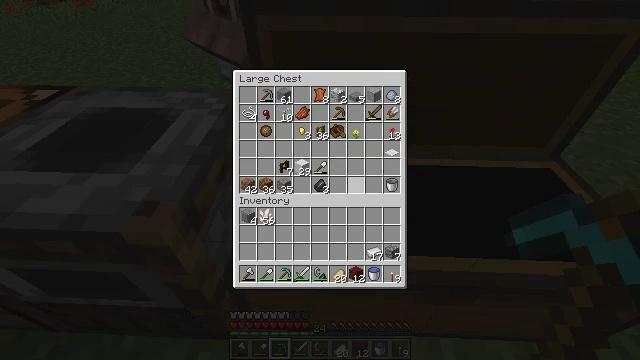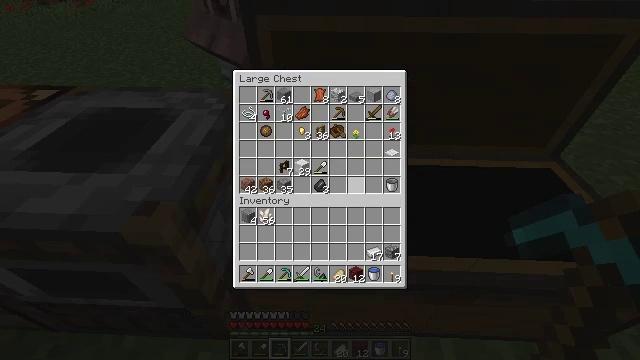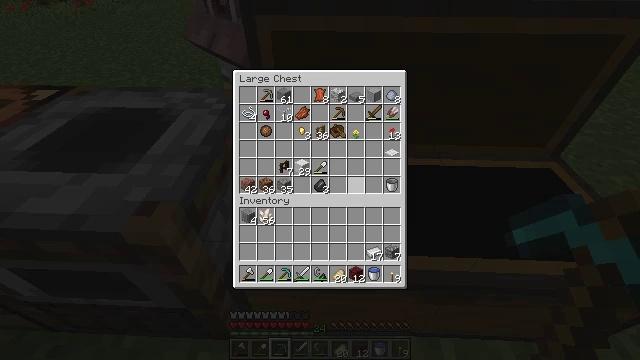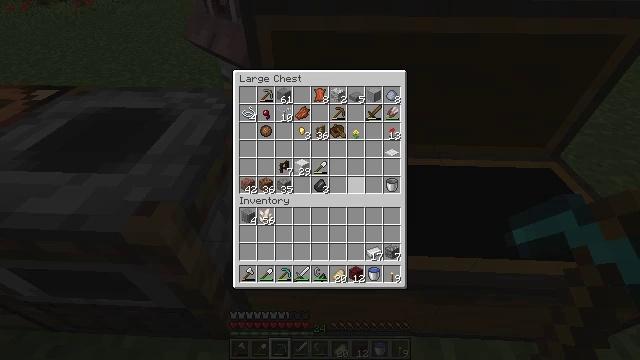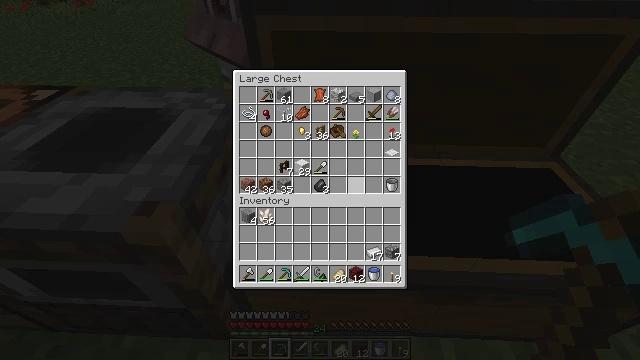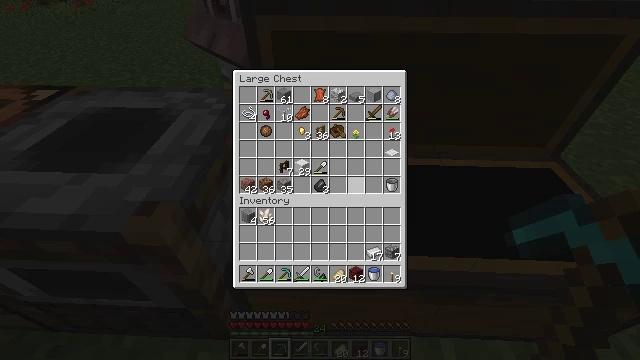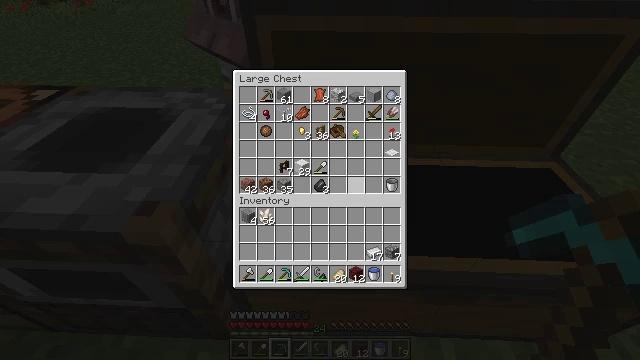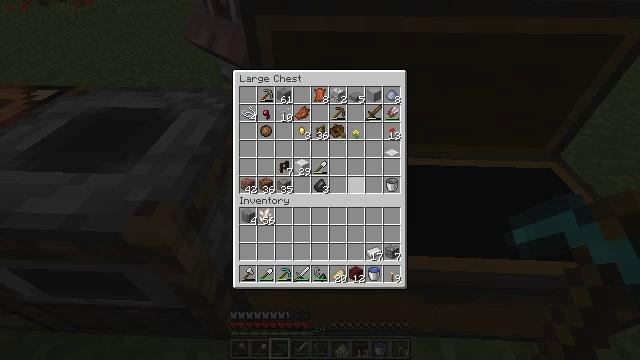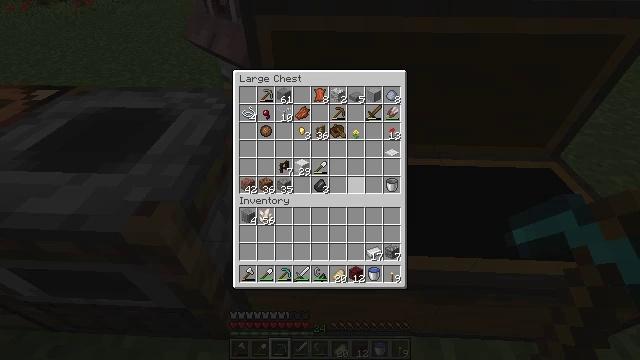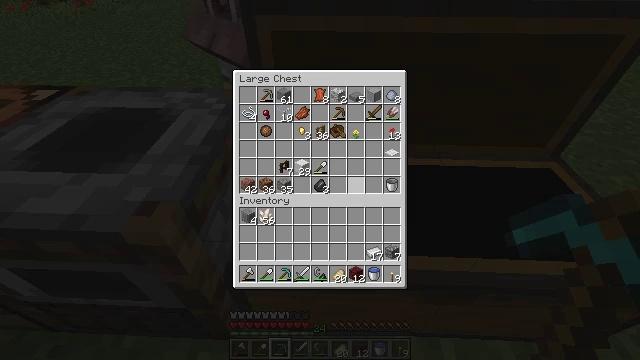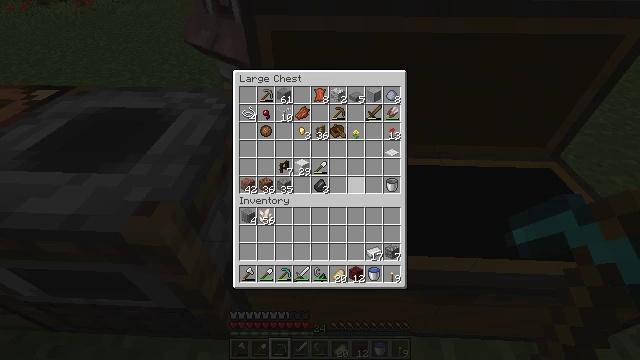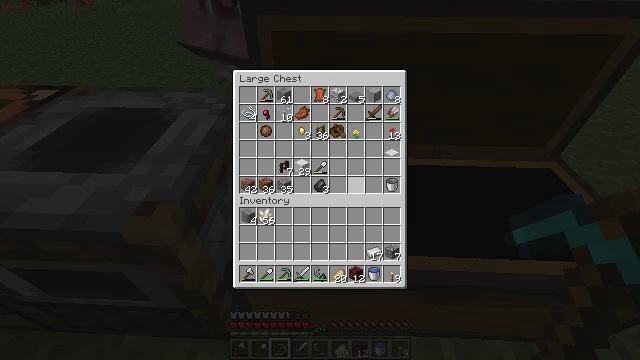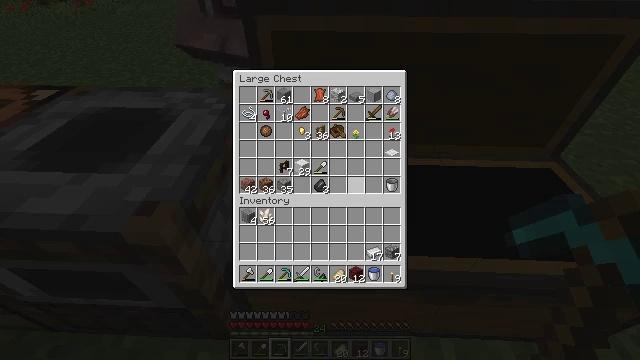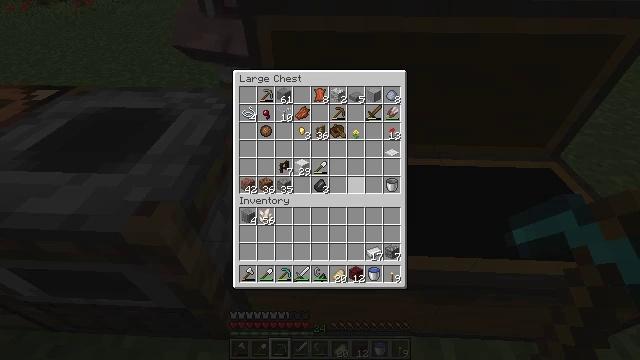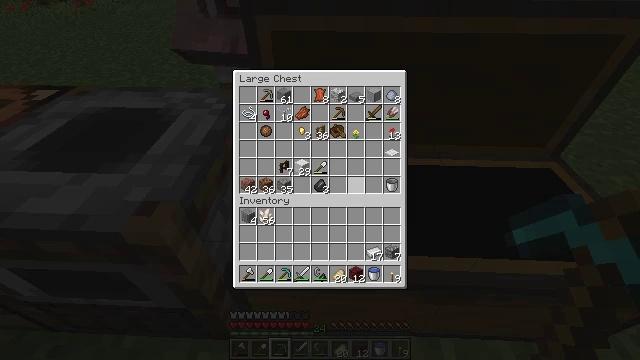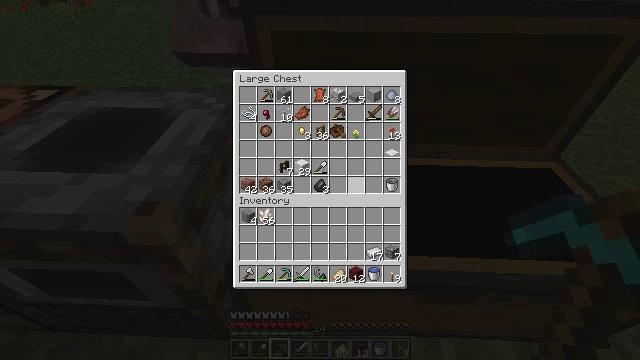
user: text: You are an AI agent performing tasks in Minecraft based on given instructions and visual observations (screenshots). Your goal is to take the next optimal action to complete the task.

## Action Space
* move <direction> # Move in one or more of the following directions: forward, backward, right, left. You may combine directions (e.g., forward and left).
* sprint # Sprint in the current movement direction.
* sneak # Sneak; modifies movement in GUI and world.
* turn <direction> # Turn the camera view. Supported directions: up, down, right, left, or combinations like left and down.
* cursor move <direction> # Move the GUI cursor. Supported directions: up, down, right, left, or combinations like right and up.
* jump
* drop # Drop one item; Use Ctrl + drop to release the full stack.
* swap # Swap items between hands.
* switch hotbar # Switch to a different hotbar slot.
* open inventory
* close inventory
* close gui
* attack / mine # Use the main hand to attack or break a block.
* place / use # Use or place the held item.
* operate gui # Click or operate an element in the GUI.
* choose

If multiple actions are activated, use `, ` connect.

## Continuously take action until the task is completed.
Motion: motion action
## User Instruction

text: Open the crafting table and craft stone stairs.
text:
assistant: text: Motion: no_op
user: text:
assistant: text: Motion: no_op
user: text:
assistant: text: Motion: no_op
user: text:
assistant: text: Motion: no_op
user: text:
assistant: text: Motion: no_op
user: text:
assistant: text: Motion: no_op
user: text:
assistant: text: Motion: no_op
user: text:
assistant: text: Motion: no_op
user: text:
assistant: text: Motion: no_op
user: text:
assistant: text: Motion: no_op
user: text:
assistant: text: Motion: no_op
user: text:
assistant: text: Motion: no_op
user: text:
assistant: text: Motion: no_op
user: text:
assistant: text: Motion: no_op
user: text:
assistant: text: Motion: no_op
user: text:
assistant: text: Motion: no_op
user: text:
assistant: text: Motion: no_op
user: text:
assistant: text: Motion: no_op
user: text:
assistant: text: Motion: no_op
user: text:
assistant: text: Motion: no_op
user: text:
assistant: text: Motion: no_op
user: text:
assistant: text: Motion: no_op
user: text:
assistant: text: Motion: no_op
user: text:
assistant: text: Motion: no_op
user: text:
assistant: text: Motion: no_op
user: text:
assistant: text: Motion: no_op
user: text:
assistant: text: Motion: no_op
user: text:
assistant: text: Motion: no_op
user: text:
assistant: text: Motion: no_op
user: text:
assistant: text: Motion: no_op